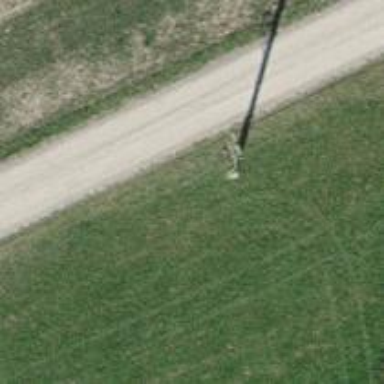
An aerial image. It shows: Power pole.